Question: If a game is running at 177FPS or 22FPS, how is the player movements calculated? I'm trying to do this in Javascript:
'''
setInterval(update, 0);
function update() {
player_x++;
}
'''

Problem is if the player will be move faster/slower according to the frame rate. How would I solve this?
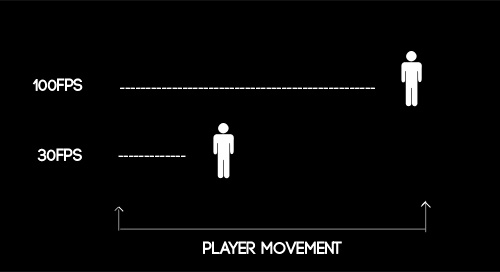
Answer: I highly recommend using <URL> and setTimeout when not. Then base your players position on the time since the animation started:
'''
// Anonymous function used to make variables declared inside it not global
// This avoids conflicts in case variables with the same names are used
// in other scripts
(function(){
// This checks for the requestAnimationFrame in each browser and store the first
// it finds into requestAnimationFrame. If none are found it uses setTimeout
// Attempting 60 frames per second.
// It's taken from Paul Irish's blog: http://paulirish.com/2011/requestanimationframe-for-smart-animating/
// and you can use it as is
var requestAnimationFrame = (function(){
return window.requestAnimationFrame ||
window.webkitRequestAnimationFrame ||
window.mozRequestAnimationFrame ||
window.oRequestAnimationFrame ||
window.msRequestAnimationFrame ||
function(callback){
setTimeout(function(){ callback((new Date).getTime()); }, 1000/60);
};
})();
var speed = 60; // pixels per second
// This is used so that we only divide by 1000 once instead of every frame
var calc = speed/1000;
// Store the current time in start_time
var start_time = (new Date).getTime();
// This function is self invoking. It is wrapped in parenthesis and called immediately
// time is passed in by requestAnimationFrame
(function draw(time){
// Calculate the new x position based on the current time
var pos = (time - start_time)*calc;
// Update the player's position
// In my JSFiddle I update the style.left of a div
player_x = pos;
// Now that this frame is done request another frame.
// draw will be called again before that frame is rendered
requestAnimationFrame(draw);
})();
})();
'''
<URL>